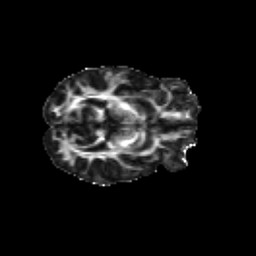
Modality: FA
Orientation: axial
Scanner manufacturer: siemens
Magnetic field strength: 3 T
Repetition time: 9.2 s
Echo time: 0.084 s